Question: I'm working on an inventory replenishment tool. If column E says PICK and the barcode in Column A is Duplicate then the cell value (Warehouse stock) should reduce by 1 from Column C, else the same WH stock value in Column C.
Please find the attached Screen shot:

Formula i tried,
IF(E3="PICK",IF(COUNTIF($A$3:$A$9,$A3)>1,C3-ROW(A1),C3))
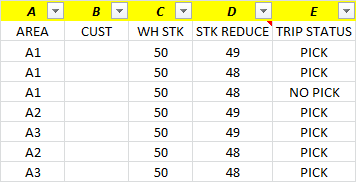
Answer: This is a nested IF formula that must be confirmed with Ctrl+ Shift + Enter. Also, you do not want to use whole column references, but use references with defined row numbers otherwise your workbook will get very slow.
'''
=IF(E3="PICK",IF(COUNTIF($A$3:$A3,$A3)>1,MIN(IF($A$2:A2=A3,$D$2:$D2))-1,IF(COUNTIF($A$3:$A3,$A3)=1,C3-1)),MIN(IF($A$2:A2=A3,$D$2:$D2)))
'''
Note the placement of the $ signs in the references. The first row of a range reference will have a $ sign in front of the row number like $D$2, so the range always starts in row 2. But the end of the range is variable, depending on the current row and it does not have a $ sign in front of the row number. That way you can calculate based on the values in the rows above the current row.
Let's break this down.
When the cell in column E is "Pick" , the formula counts how many rows above and including the current row have the same code as the current row. If that is greater than one, we have a duplicate code, so the formula will use the minimum value of the rows above in column D that have the same area code, and subtract one.
But if this is the first time the area code appears, the formula takes the stock value from column C in the same row and subtracts 1.
That deals with all the possibilities for the "Pick" values in column E.
If column E is not "pick", then we only want the minimum value of the rows above in column D, where the area code is the same as in column A.
If you have Office 365, you can use the MinIFS function instead of the Min(IF()) construct, and you don't have to use Ctrl + Shift + Enter (not even if you use the first formula).
'''
=IF(E7="PICK",IF(COUNTIF($A$3:$A7,$A7)>1,MINIFS($D$2:D6,$A$2:$A6,A7)-1,IF(COUNTIF($A$3:$A7,$A7)=1,C7-1)),MINIFS($D$2:D6,$A$2:$A6,A7))
'''
<URL>
Strictly speaking, you don't need the innermost nested IF that checks if the area code appears for the first time, but it helps understand the business logic when the formula is no longer fresh in your mind. You can shorten it to this (Office 365 version)
'''
=IF(E3="PICK",
IF(COUNTIF($A$3:$A3,$A3)>1,
MINIFS($D$2:D2,$A$2:$A2,A3)-1,
C3-1),
MINIFS($D$2:D2,$A$2:$A2,A3))
'''